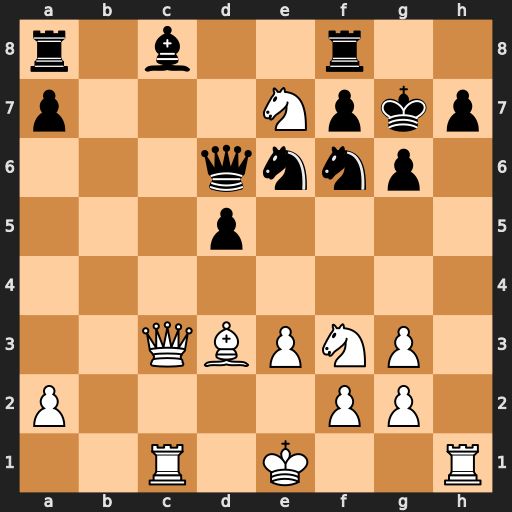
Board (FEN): r1b2r2/p3Npkp/3qnnp1/3p4/8/2QBPNP1/P4PP1/2R1K2R
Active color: w
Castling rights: K
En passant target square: -
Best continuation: Rxh7+ Kxh7 Qxf6